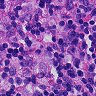
Metastatic tissue present: no